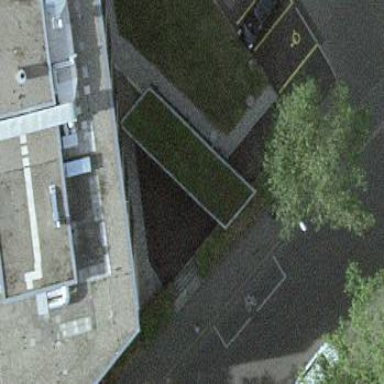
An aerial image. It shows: View of roof of building.